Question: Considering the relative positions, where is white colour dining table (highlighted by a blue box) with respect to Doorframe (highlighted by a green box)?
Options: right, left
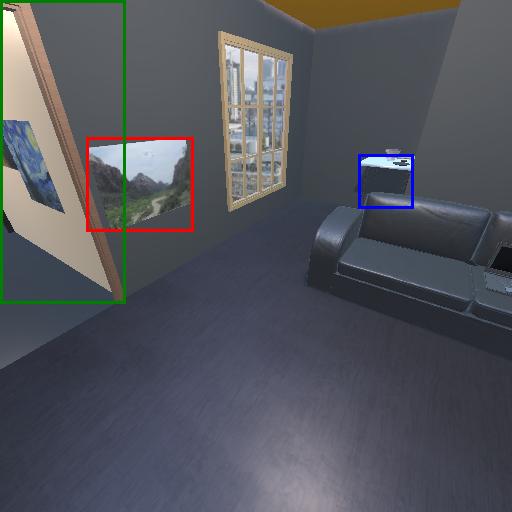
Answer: right